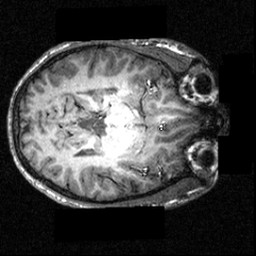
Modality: T1w
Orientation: axial
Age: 18
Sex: male
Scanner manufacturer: siemens
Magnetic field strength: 3.951 T
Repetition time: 1.5 s
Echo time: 0.00335 s